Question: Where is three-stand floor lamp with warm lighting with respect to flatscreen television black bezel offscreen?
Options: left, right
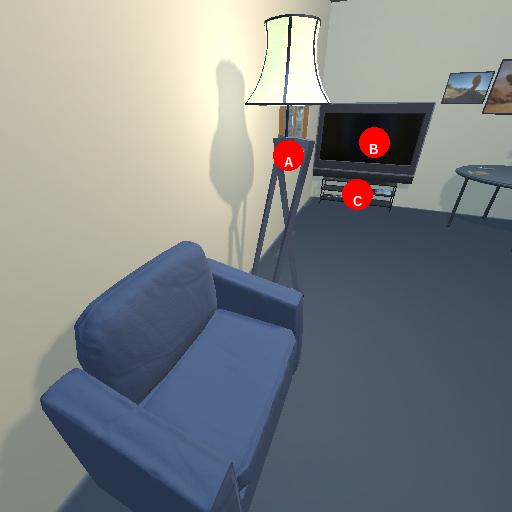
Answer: left